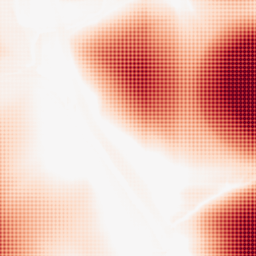
Category: morphological
Decomposition family: rolling_ball
Decomposition parameters: radius: 100
Upsampling method: sinc_hamming
Upsampling parameters: scale: 4
kernel_size: 4
Upsampling scale: 4